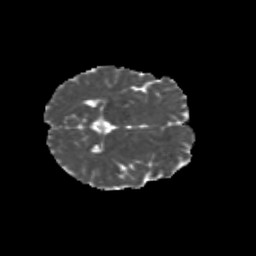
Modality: MD
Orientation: axial
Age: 11
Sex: female
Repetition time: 9.5 s
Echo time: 0.089 s